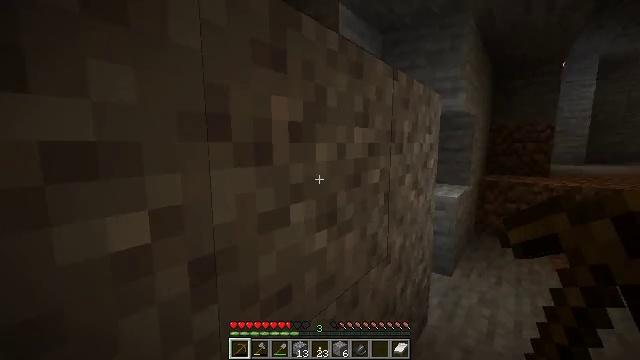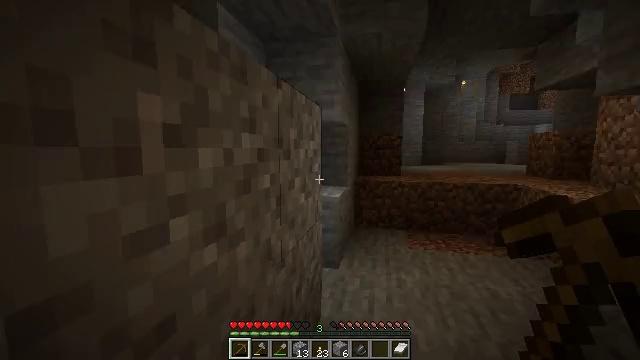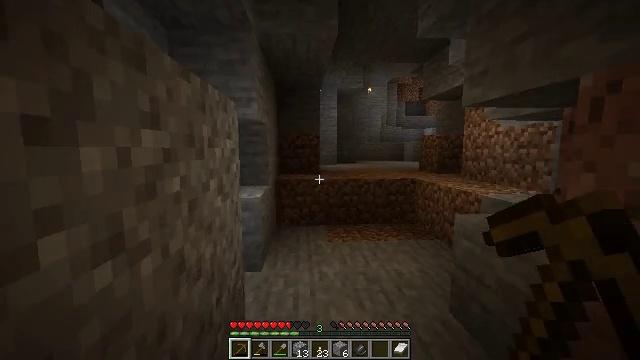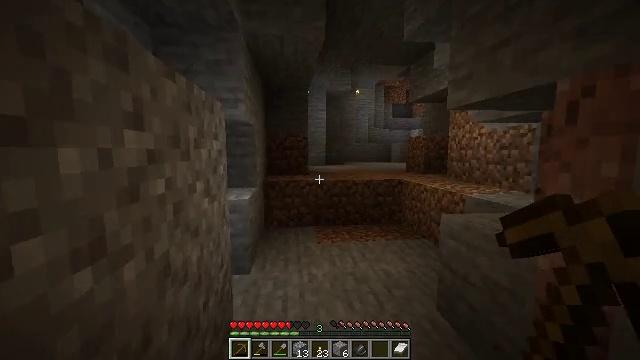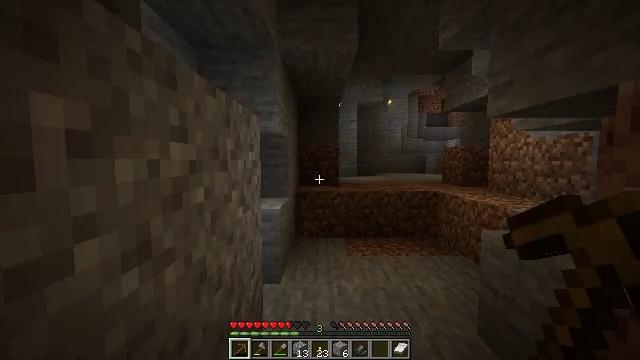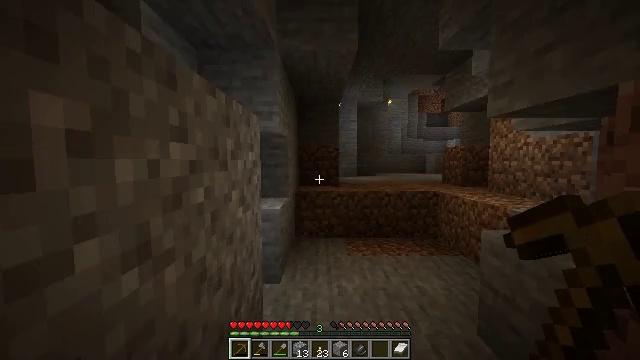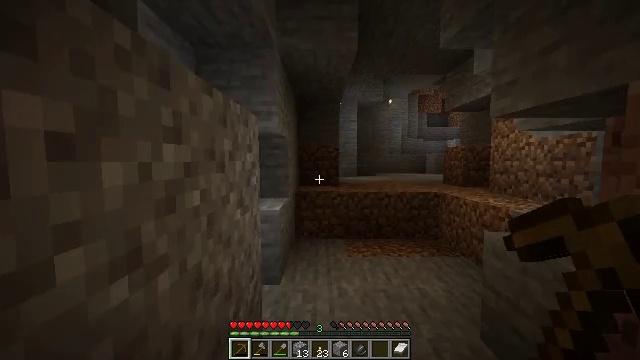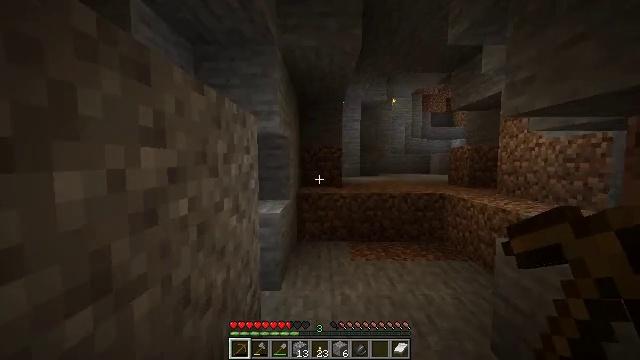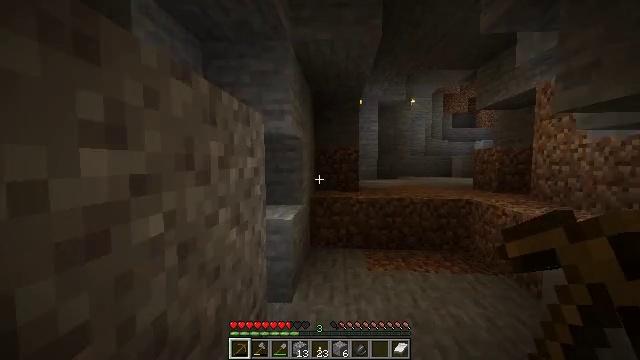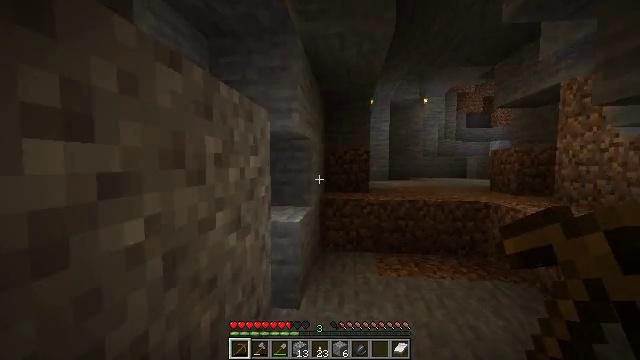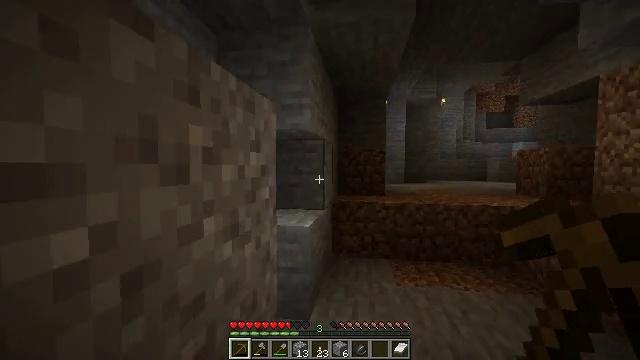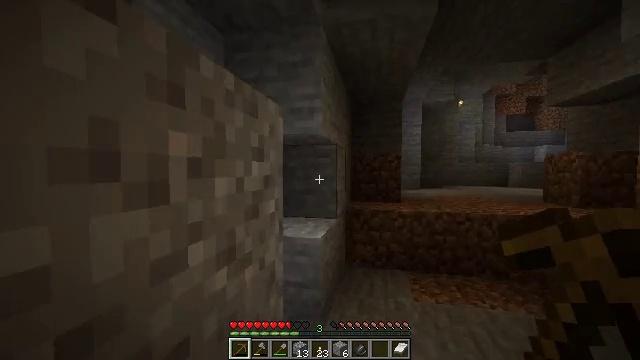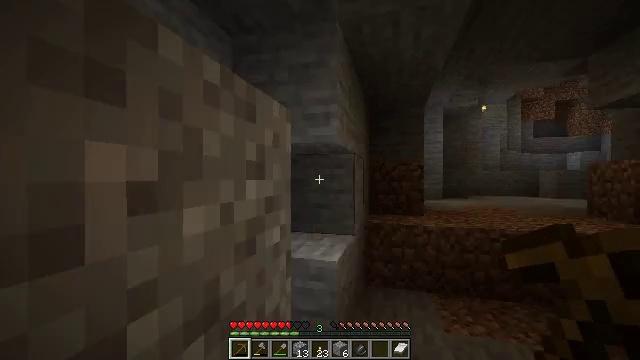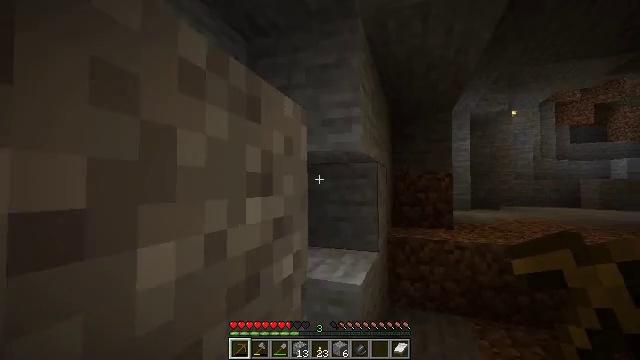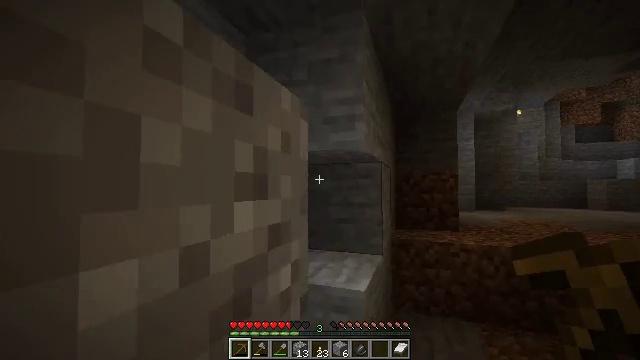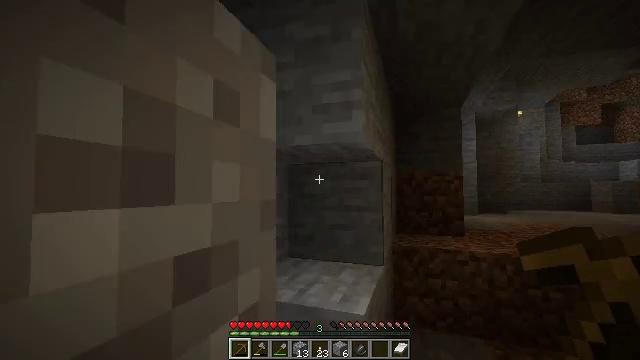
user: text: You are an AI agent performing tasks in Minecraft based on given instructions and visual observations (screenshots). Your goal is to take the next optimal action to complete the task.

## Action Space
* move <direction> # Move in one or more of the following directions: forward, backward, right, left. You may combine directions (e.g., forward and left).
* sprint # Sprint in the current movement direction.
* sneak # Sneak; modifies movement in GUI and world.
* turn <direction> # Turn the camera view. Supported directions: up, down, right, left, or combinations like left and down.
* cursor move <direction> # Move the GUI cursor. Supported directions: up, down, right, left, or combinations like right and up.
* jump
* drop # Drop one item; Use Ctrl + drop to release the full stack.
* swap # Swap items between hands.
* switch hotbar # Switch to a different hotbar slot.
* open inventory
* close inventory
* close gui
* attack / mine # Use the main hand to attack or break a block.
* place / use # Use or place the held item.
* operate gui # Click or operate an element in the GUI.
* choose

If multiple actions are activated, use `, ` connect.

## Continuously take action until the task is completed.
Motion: motion action
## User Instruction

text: Gather the wall torch from the wall.
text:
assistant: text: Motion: turn right and up
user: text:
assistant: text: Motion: turn right
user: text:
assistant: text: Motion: turn right
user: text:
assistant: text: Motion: turn left and up
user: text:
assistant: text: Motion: no_op
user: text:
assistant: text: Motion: move forward
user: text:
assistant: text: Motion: move forward
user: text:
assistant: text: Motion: move forward, turn left
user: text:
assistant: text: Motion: move forward, turn left
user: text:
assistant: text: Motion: move forward, turn left
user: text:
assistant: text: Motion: move forward, turn left and up
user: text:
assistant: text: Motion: move forward, turn left and up
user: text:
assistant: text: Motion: move forward, turn left and up
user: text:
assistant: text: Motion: move forward
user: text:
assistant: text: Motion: move forward
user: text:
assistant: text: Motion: move forward, turn right and up
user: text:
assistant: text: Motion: move forward
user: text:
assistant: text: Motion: move forward and move right
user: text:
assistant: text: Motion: move forward and move right, turn left
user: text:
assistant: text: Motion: move forward and move right, turn left
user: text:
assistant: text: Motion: move forward and move right, turn left
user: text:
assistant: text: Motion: move right, turn left
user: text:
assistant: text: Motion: turn left
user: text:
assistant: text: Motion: turn left
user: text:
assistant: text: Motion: turn left and down
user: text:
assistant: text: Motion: turn left and down
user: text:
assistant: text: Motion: turn left and down
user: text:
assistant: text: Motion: turn left
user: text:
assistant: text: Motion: turn left
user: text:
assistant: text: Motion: turn left